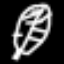
Label: leaf